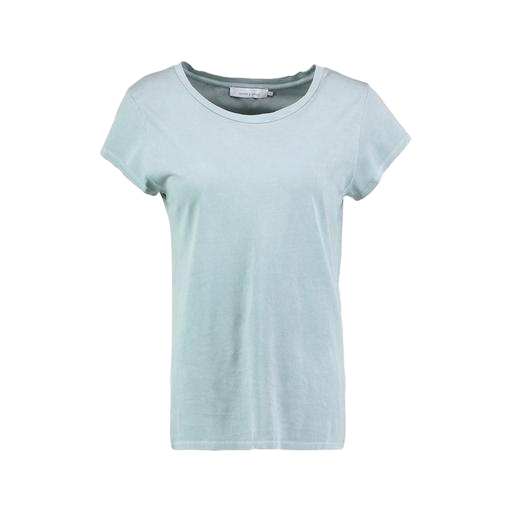
cap-sleeved tee, cap-sleeve t-shirt, blue t-shirt only macy, white background